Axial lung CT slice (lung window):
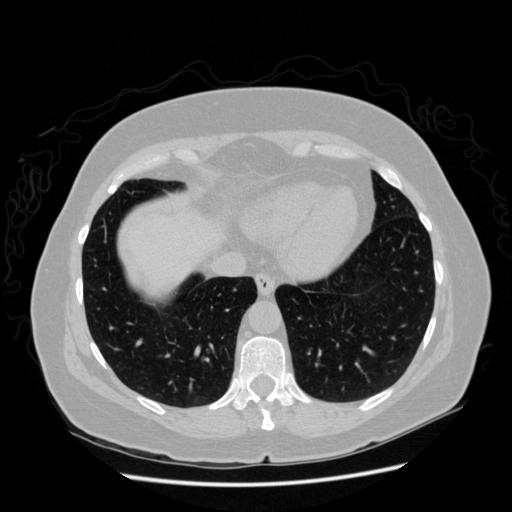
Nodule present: no